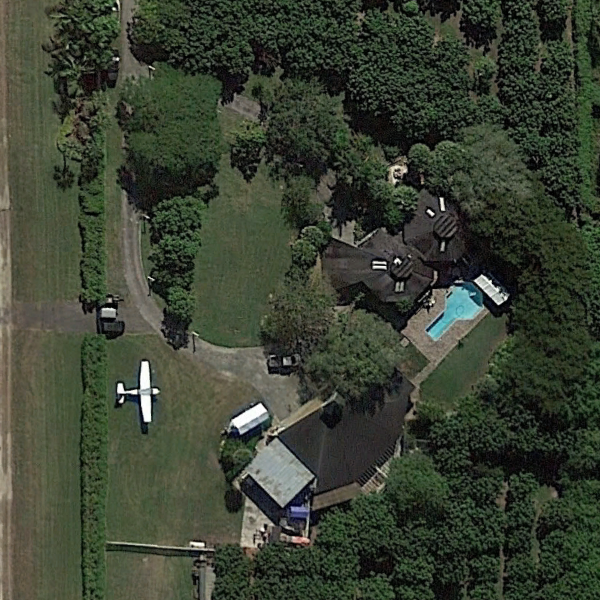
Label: SparseResidential